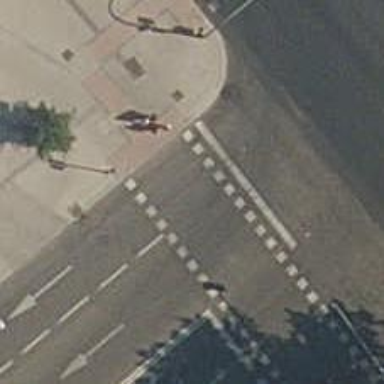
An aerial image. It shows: Zebra crossing with traffic signals.